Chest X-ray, AP view. Patient: 69 years old, sex F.
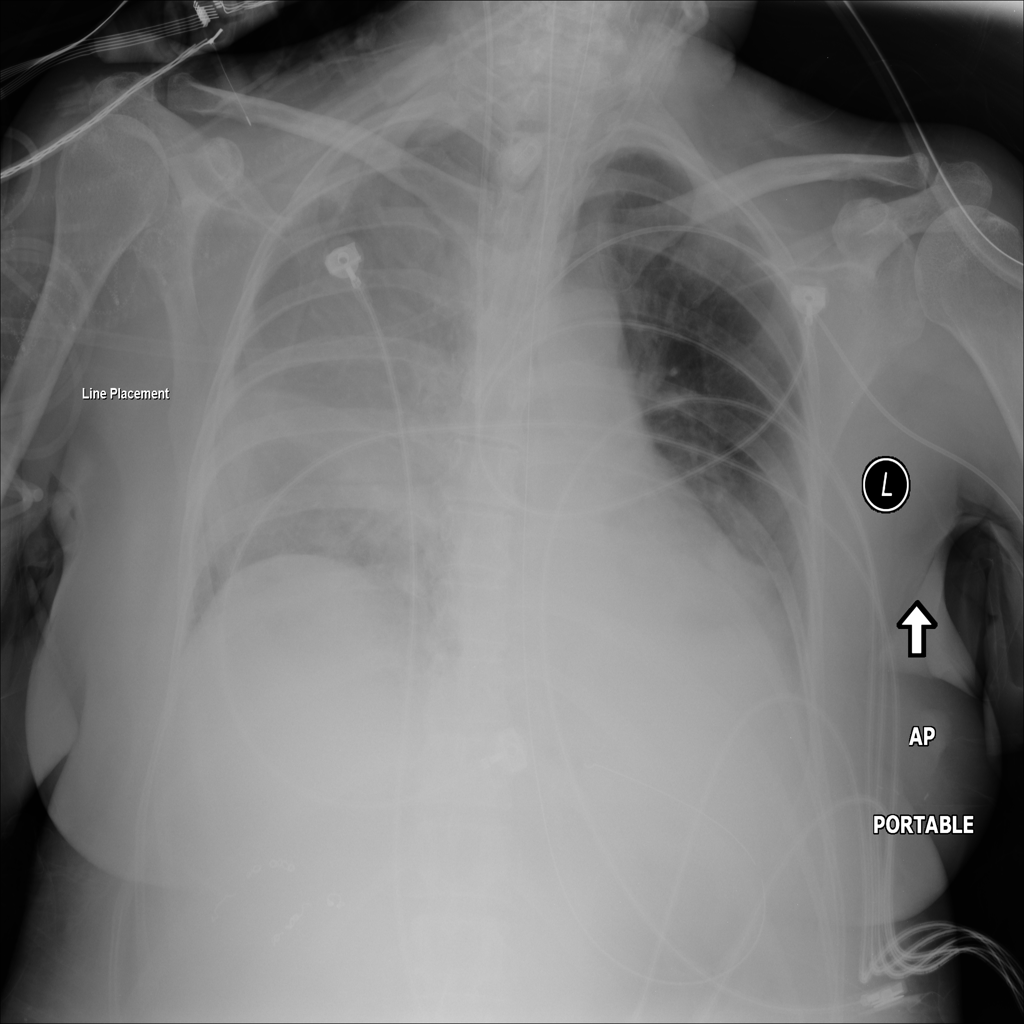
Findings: Effusion